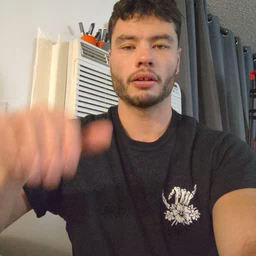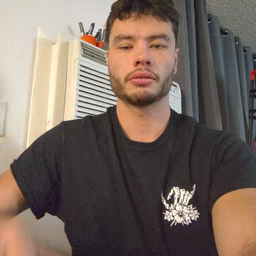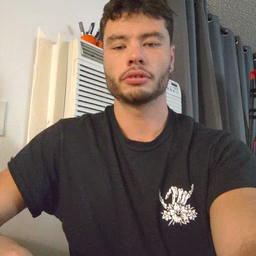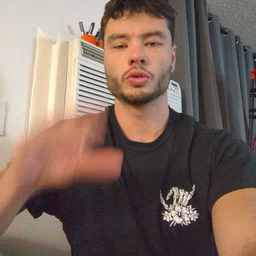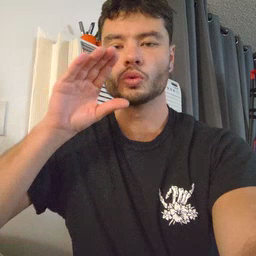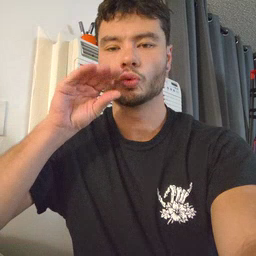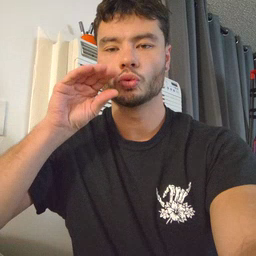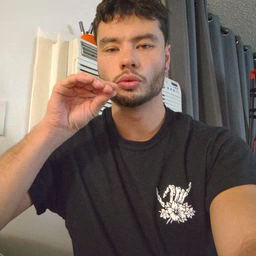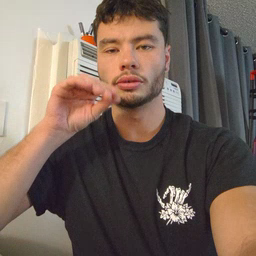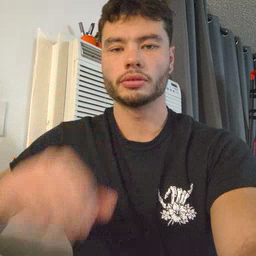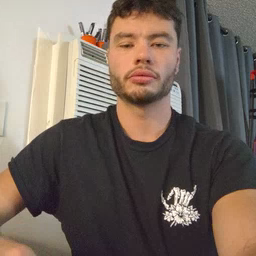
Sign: goose